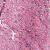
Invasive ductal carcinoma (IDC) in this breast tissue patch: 0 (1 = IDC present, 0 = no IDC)